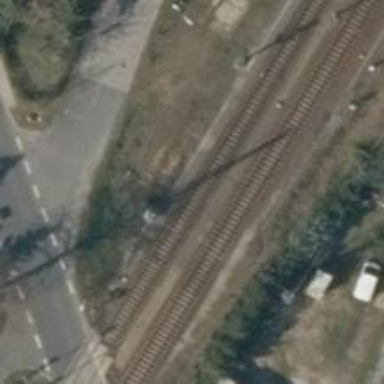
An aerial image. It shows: Railway milestone with catenary mast.